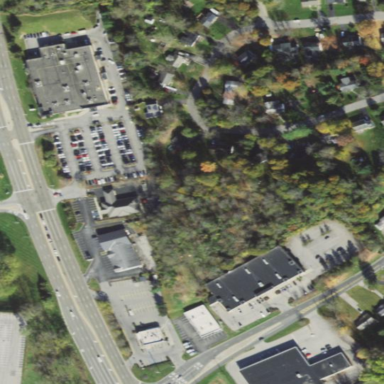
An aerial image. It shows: Retail area.